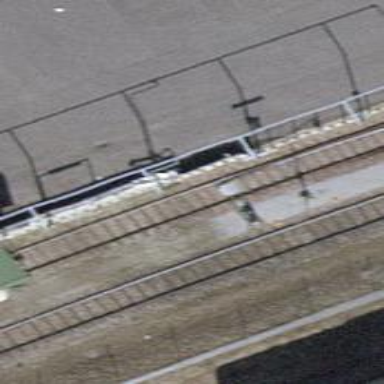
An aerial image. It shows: Railway switch.